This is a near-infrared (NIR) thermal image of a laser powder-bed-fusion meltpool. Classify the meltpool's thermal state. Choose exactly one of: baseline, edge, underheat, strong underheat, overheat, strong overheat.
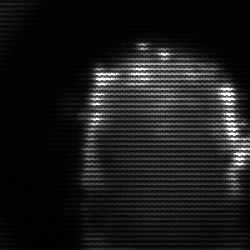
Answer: baseline